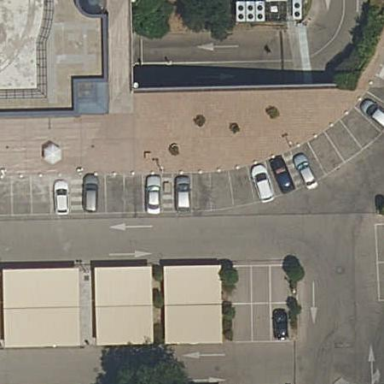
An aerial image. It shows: Parking area with surface.